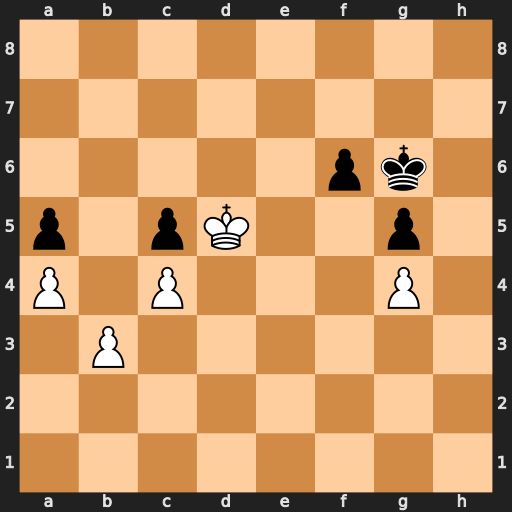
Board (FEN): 8/8/5pk1/p1pK2p1/P1P3P1/1P6/8/8
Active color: w
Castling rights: -
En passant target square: -
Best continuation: Kxc5 f5 gxf5+ Kxf5 Kd6 Ke4 c5 g4 c6 g3 c7